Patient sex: M
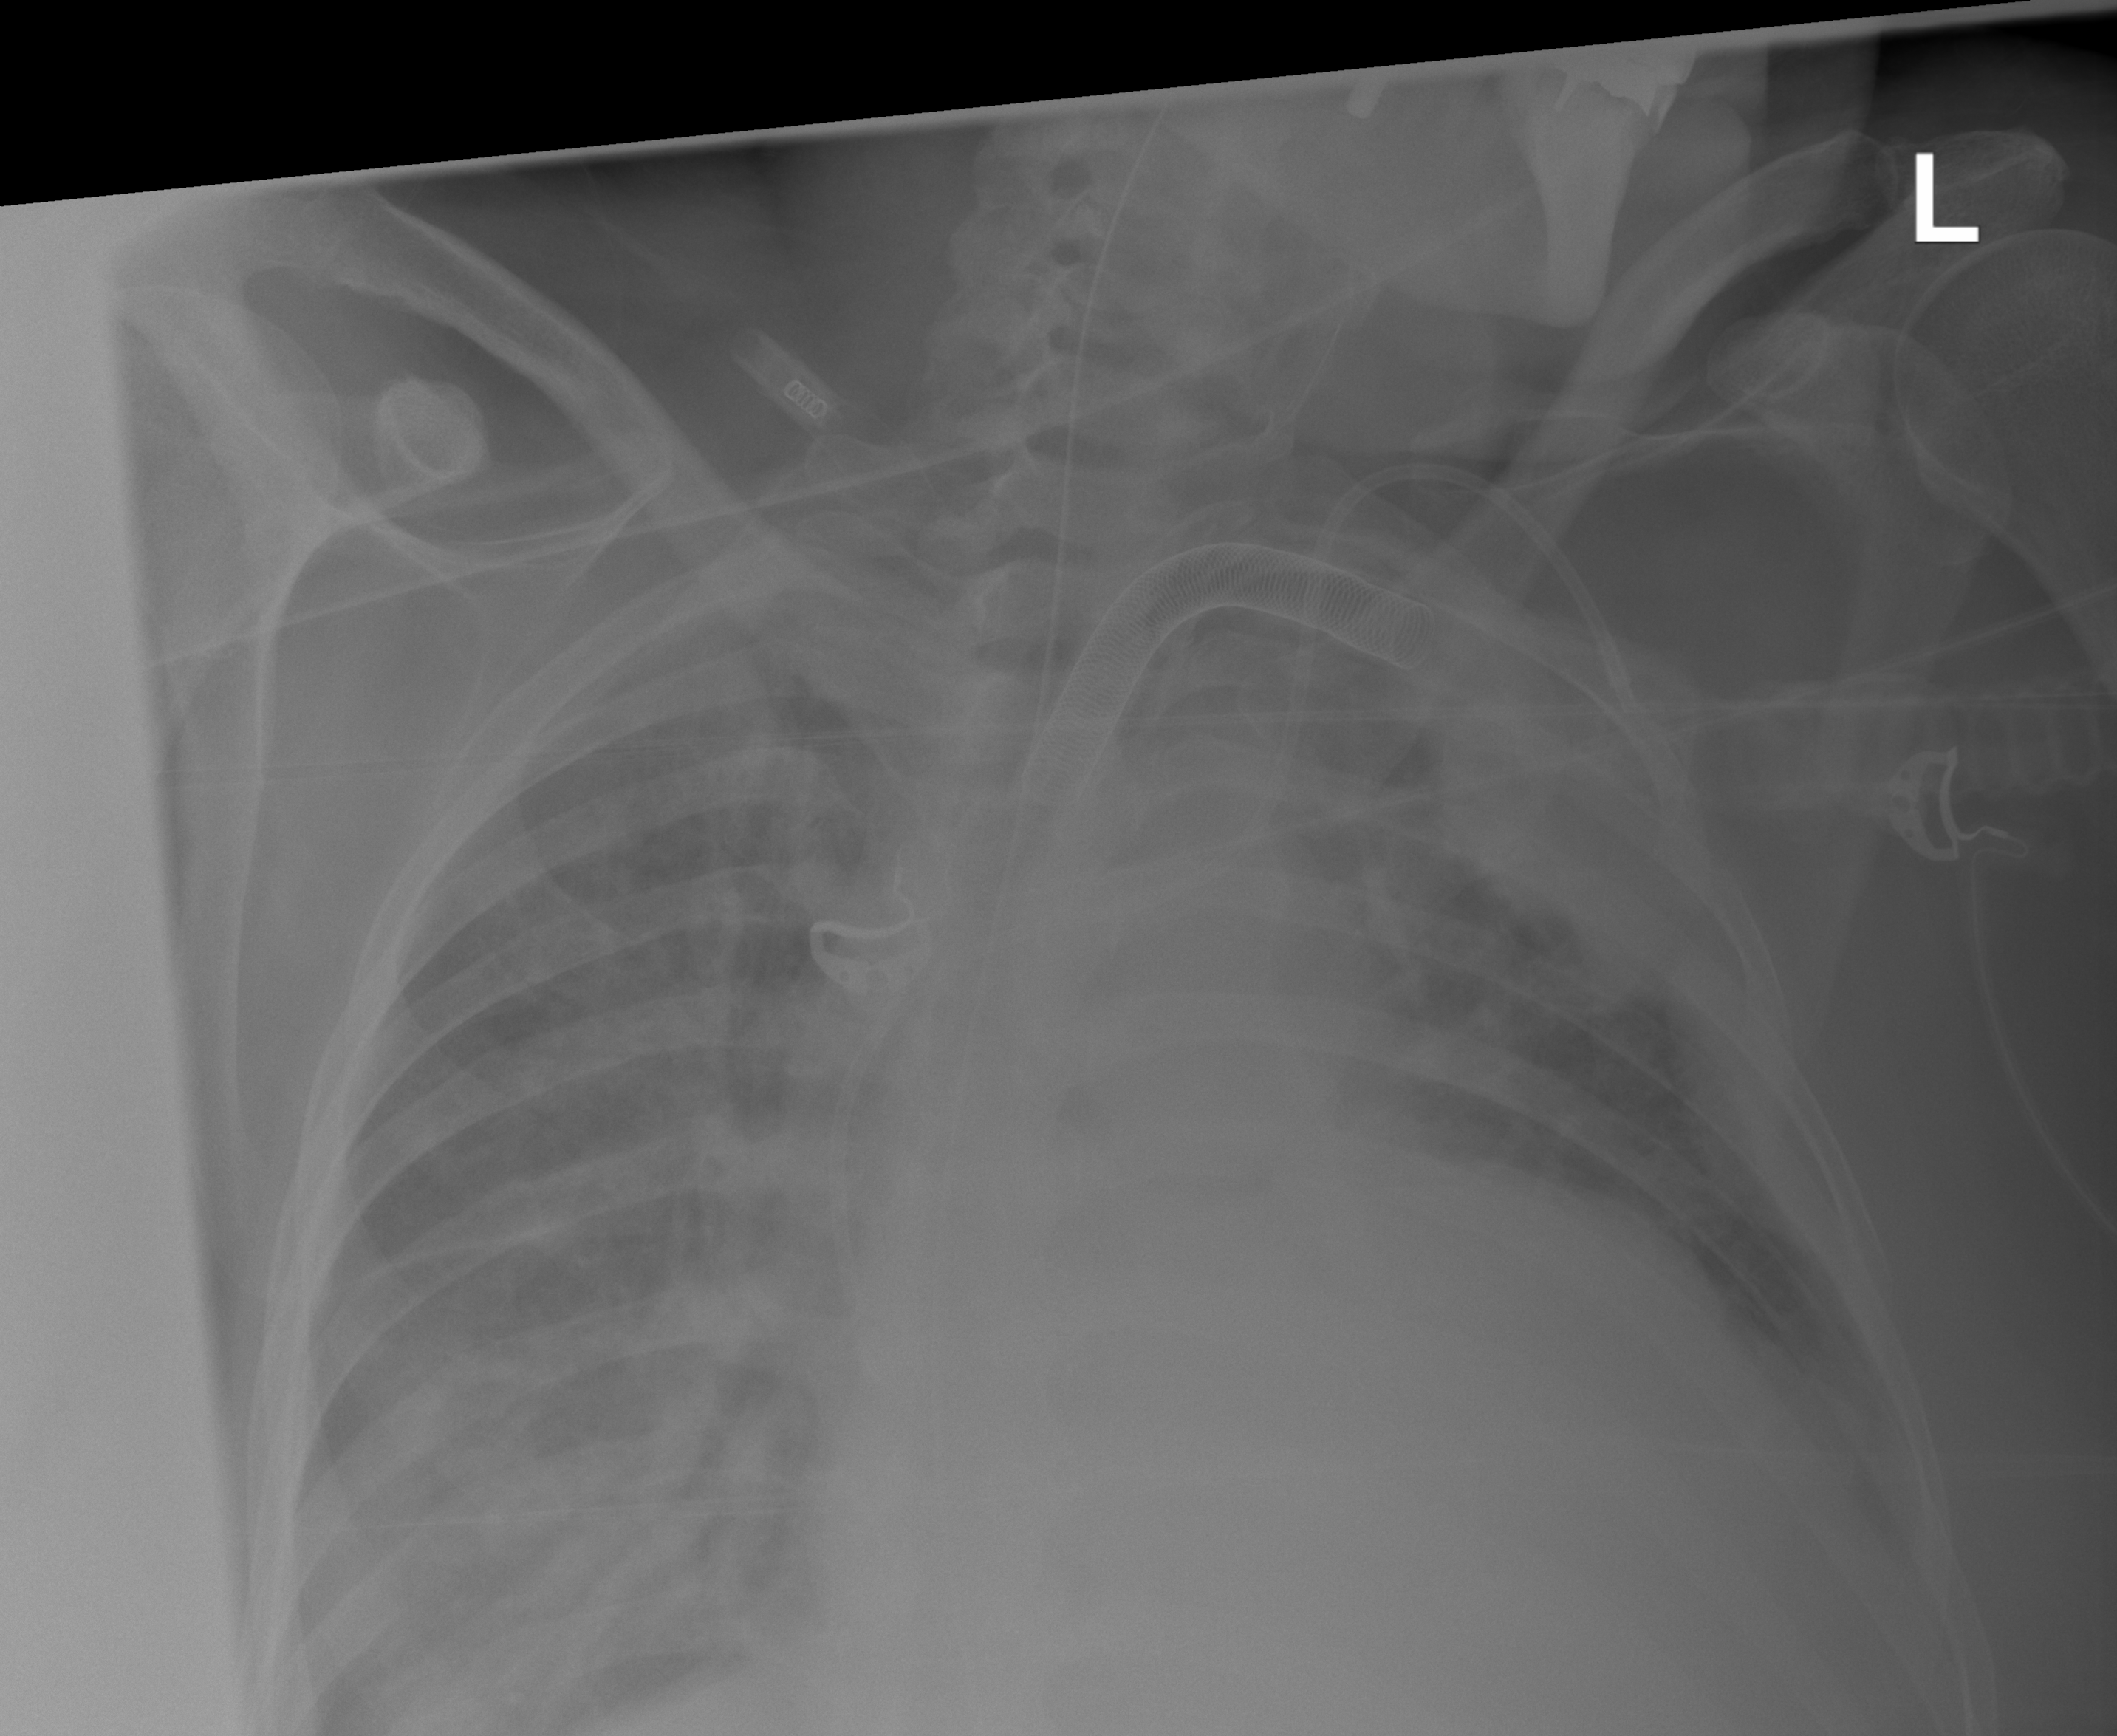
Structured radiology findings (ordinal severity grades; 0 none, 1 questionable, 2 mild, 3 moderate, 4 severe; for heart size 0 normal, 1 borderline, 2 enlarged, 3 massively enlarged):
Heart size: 2
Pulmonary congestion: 2
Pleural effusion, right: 0
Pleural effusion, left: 2
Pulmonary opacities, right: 0
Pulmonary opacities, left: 2
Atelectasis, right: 0
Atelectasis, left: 2